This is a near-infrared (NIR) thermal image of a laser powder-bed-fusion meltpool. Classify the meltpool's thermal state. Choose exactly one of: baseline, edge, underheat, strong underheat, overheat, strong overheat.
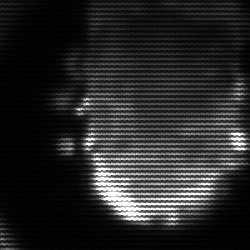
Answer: baseline